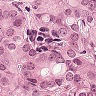
Metastatic tissue present: yes